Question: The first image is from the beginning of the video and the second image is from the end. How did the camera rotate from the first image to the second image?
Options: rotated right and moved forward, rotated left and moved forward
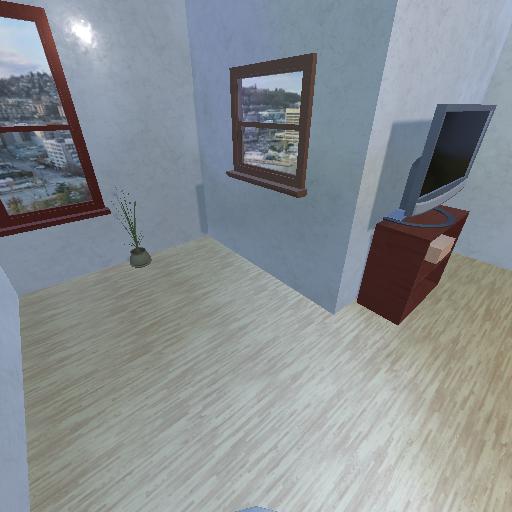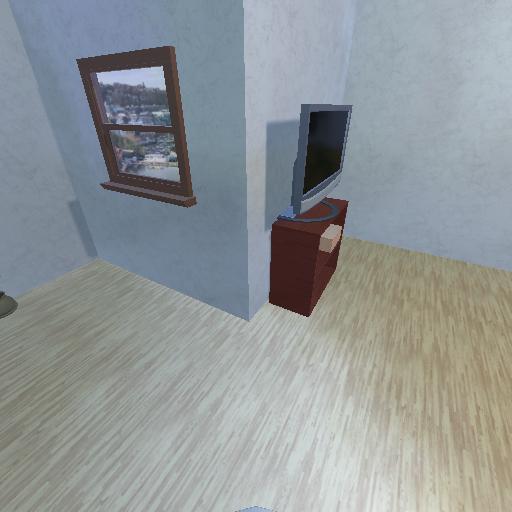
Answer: rotated right and moved forward